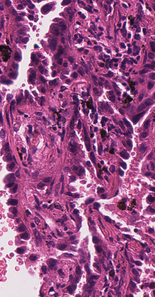
Tumor epithelial tissue: yes
Tumor-associated stroma tissue: yes
Normal tissue: no